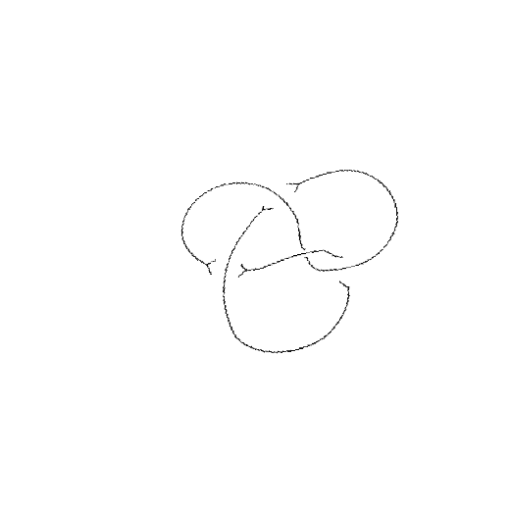
Crossing number: 4